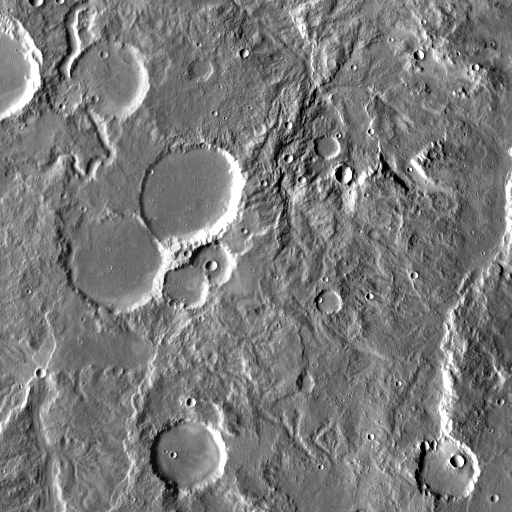
Crater classes present: Background, Other, Buried, Secondary